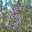
Label: 5